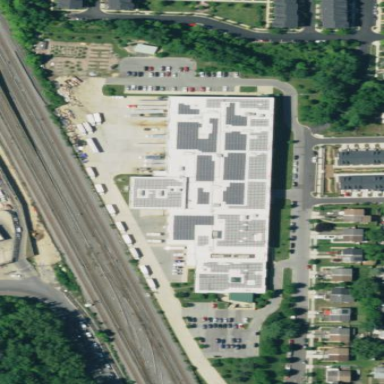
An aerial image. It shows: Industrial building serving as food bank.